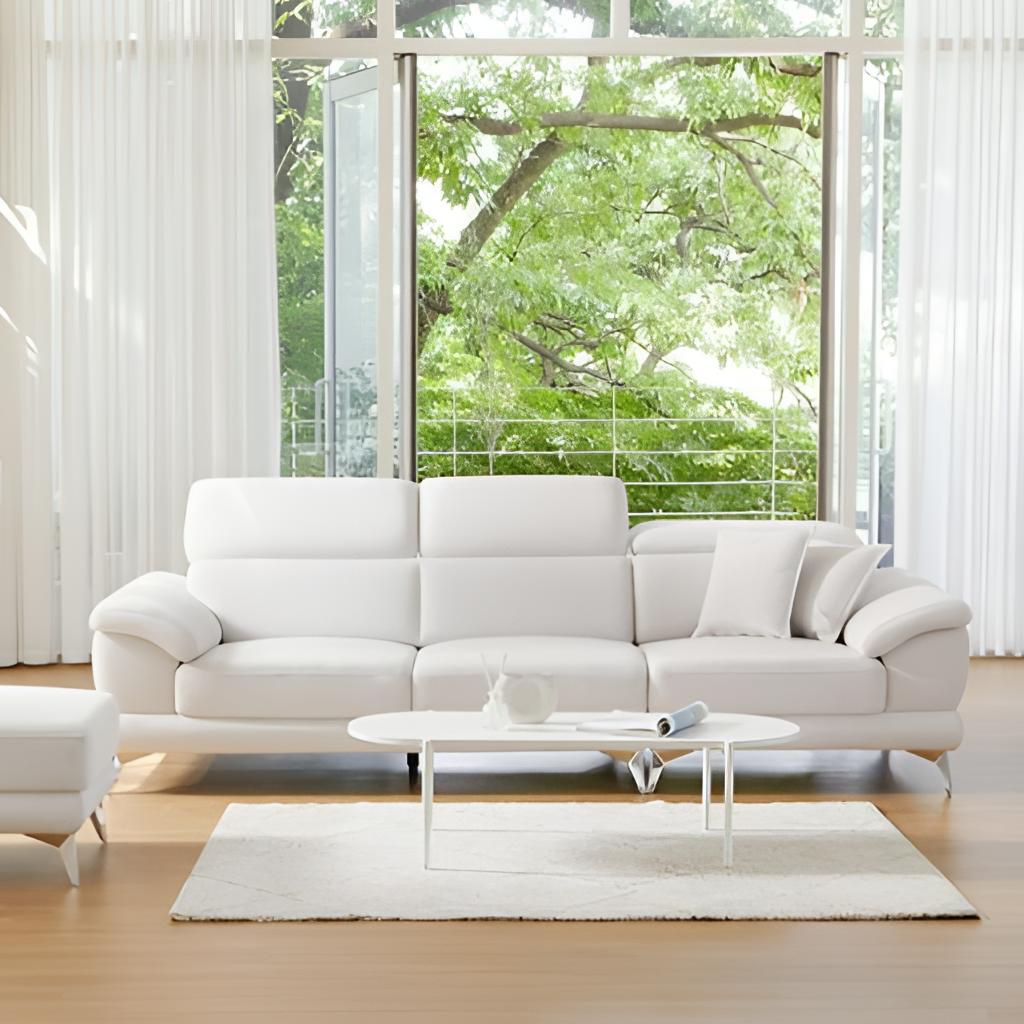
white leather sofa, living room, wood flooring, with plank pattern, white fabric wallpaper, with sheer pattern, contemporary